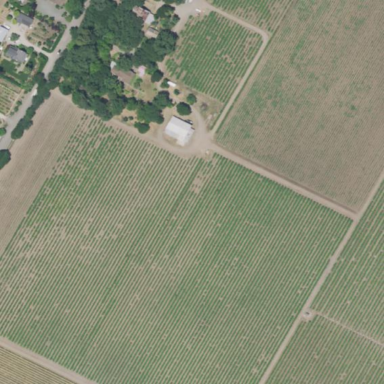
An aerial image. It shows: Vineyard with grape crops.